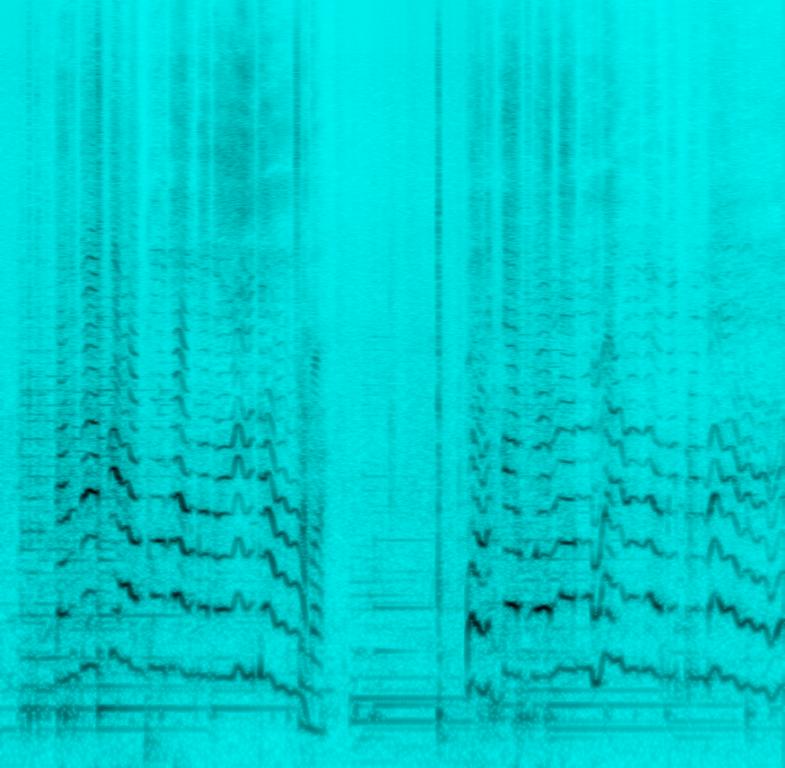
The low quality recording features a cover of a regional Mexican song and it consists of a passionate male vocalist singing over acoustic rhythm guitar. There are some crowd chattering and asphalt sounds in the background. The recording is noisy, in mono and it sounds passionate and emotional.